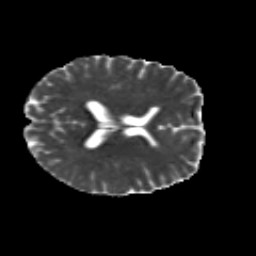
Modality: MD
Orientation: axial
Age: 21
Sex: male
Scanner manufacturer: siemens
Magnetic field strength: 3 T
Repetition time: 8.8 s
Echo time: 0.085 s